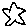
Label: star